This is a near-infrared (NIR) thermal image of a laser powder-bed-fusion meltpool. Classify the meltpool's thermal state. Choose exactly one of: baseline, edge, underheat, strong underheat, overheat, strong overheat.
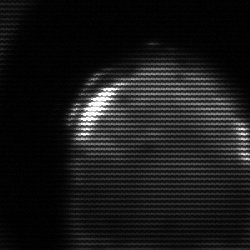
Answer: edge